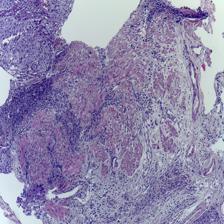
Diagnosis: OSCC